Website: macys
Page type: account-selection
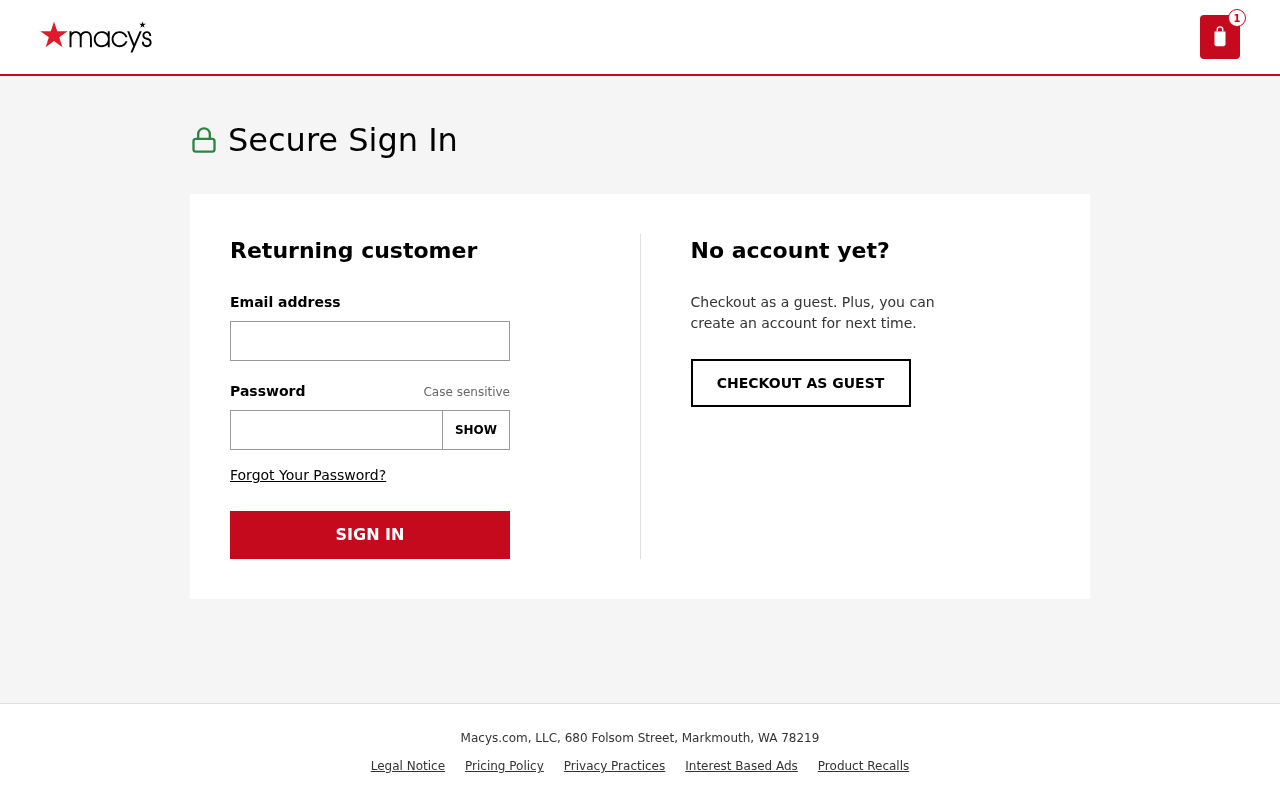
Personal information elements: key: PII_EMAIL
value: erin_meyer@gmail.com
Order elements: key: ORDER_NUM_ITEMS
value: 1